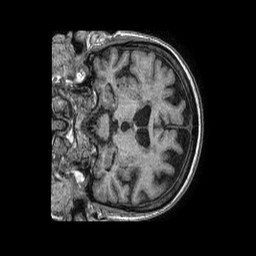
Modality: T1w
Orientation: coronal
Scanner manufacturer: philips
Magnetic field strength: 1.5 T
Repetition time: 0.007579 s
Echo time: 0.003462 s